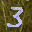
Label: 3